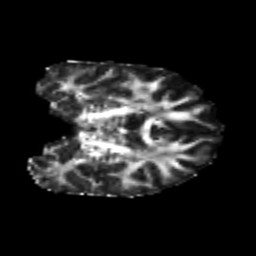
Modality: FA
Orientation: coronal
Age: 21
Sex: male
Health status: healthy
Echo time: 0.074 s